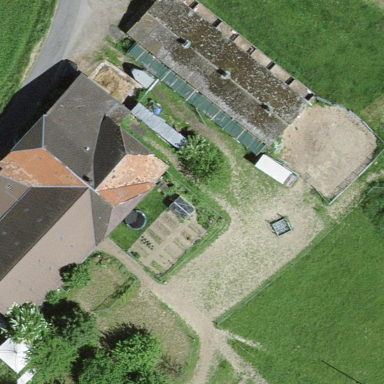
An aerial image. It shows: Farmyard area.